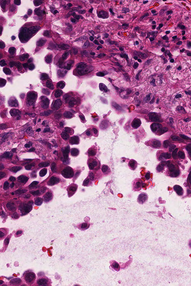
Tumor epithelial tissue: yes
Tumor-associated stroma tissue: yes
Normal tissue: no